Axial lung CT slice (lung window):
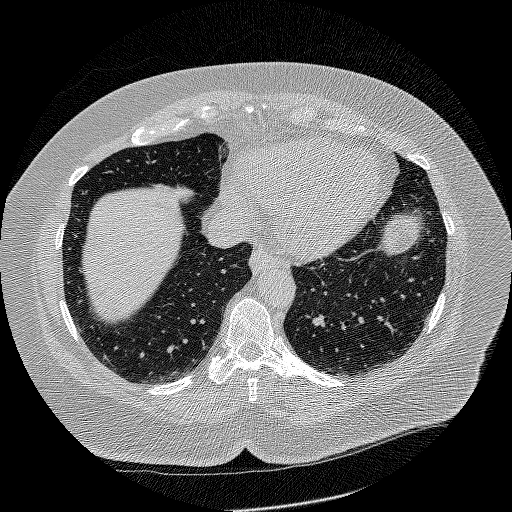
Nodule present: no